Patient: sex M, age 60
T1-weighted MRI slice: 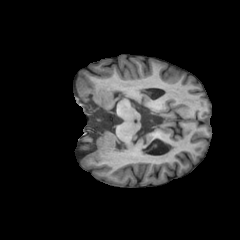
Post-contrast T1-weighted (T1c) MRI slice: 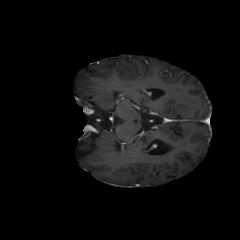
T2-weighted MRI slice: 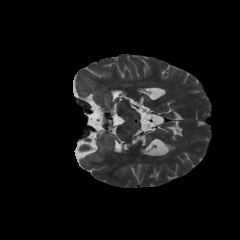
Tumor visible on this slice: no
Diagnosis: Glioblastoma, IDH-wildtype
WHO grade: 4